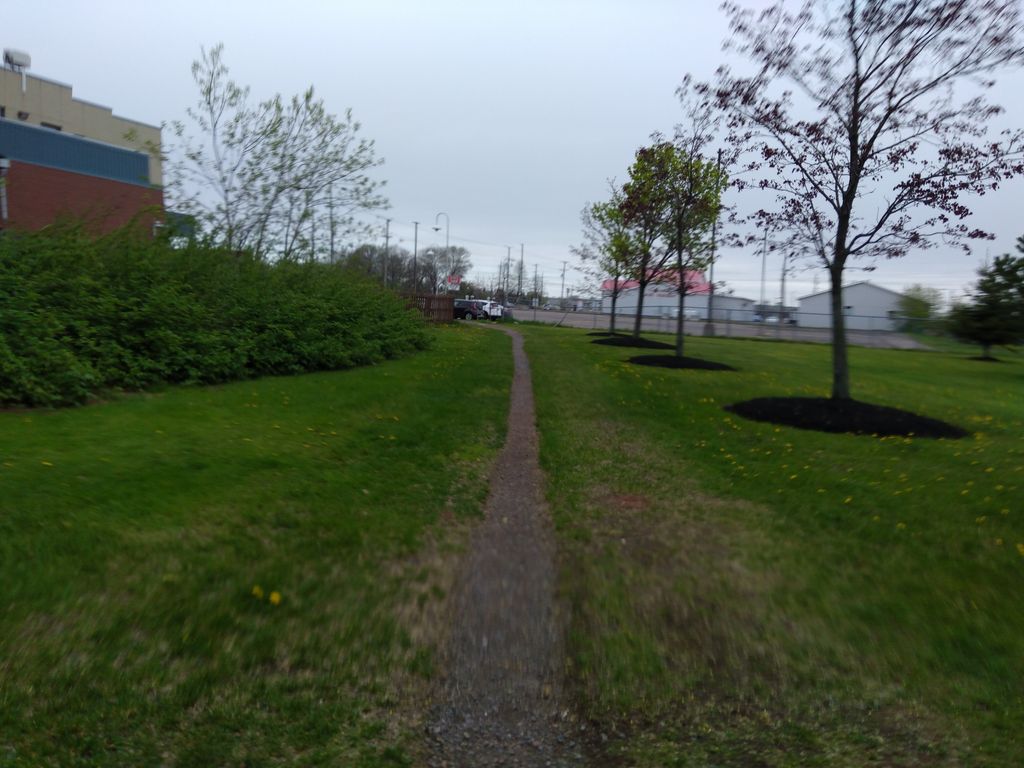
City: charlottetown